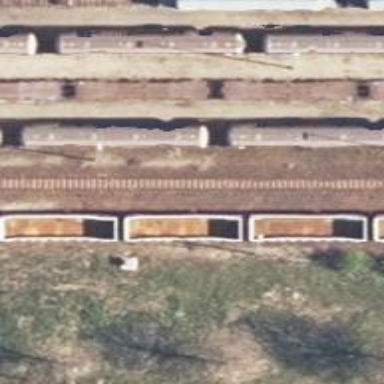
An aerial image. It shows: Railway switch.